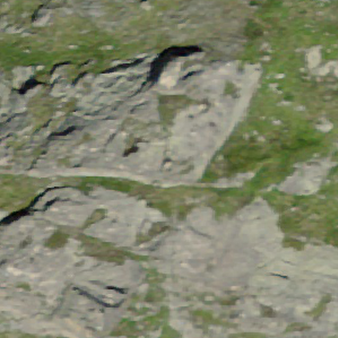
Label: other